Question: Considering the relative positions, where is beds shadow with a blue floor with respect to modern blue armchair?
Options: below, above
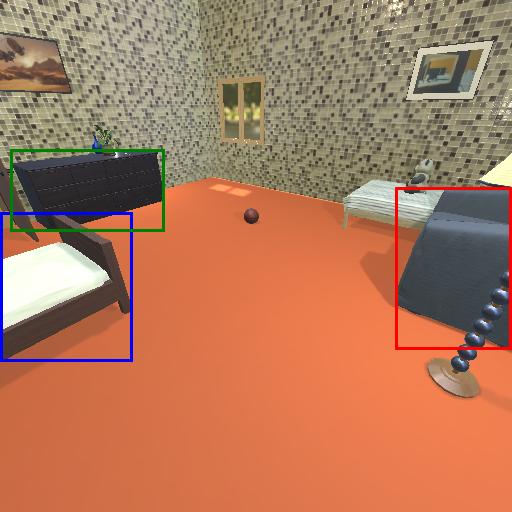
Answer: below